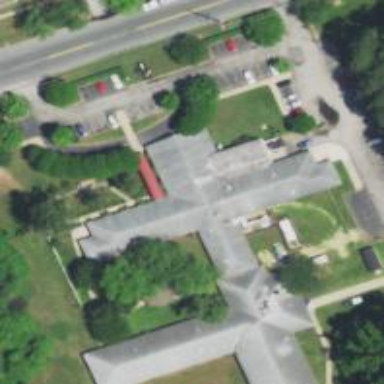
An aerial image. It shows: Nursing home.